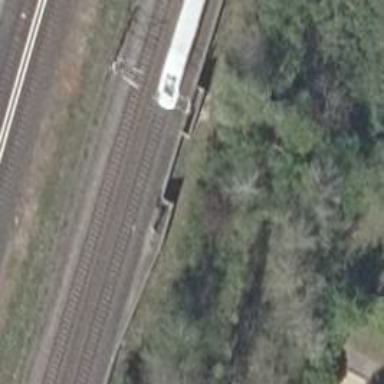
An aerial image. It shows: Railway signal.